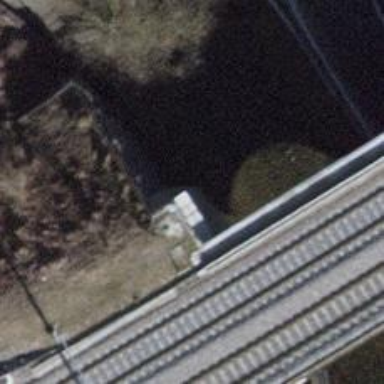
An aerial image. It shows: Path leading to bridge with metal grid surface.